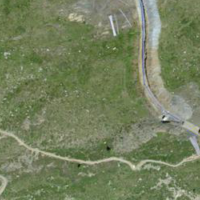
EUNIS habitat code: 31
Species observed at this site:
Silene acaulis
Dryas octopetala